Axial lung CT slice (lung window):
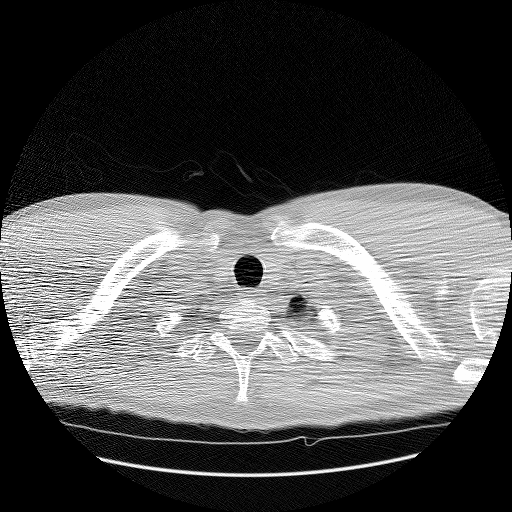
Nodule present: no